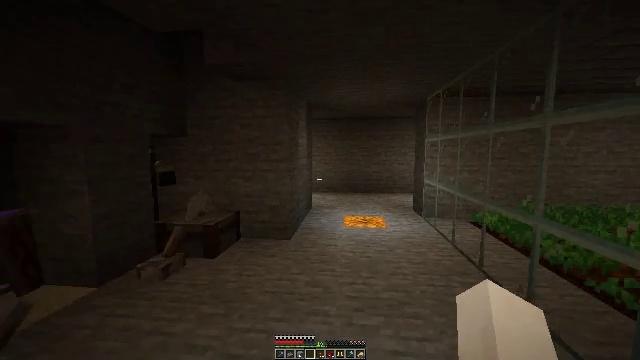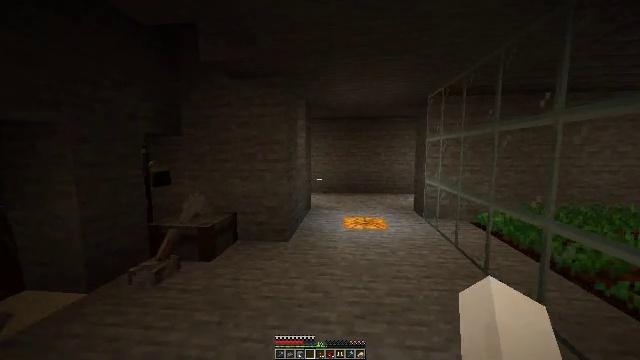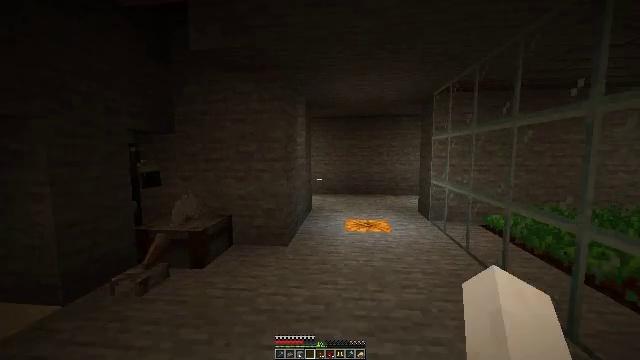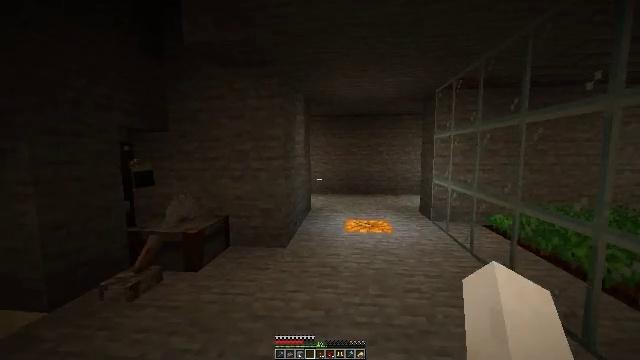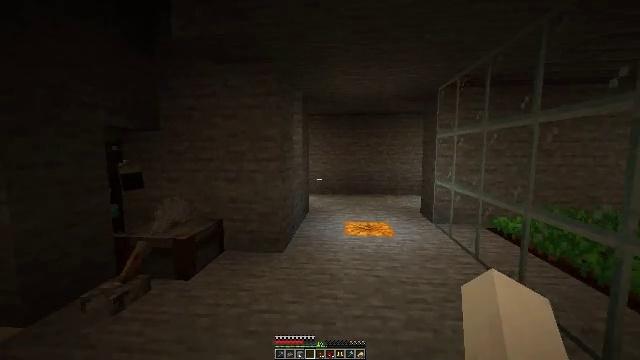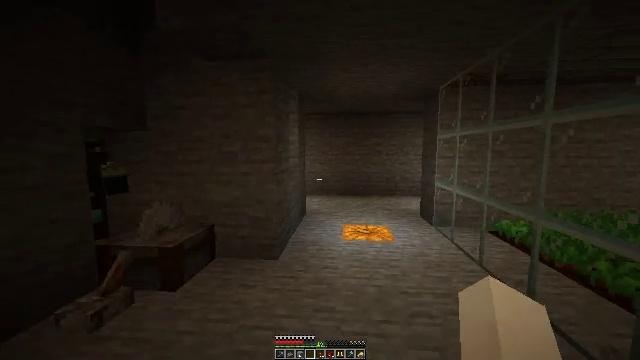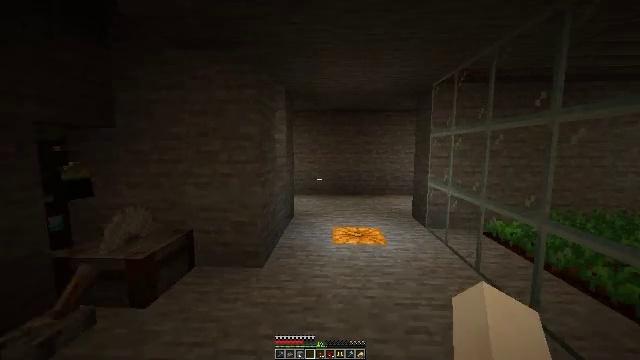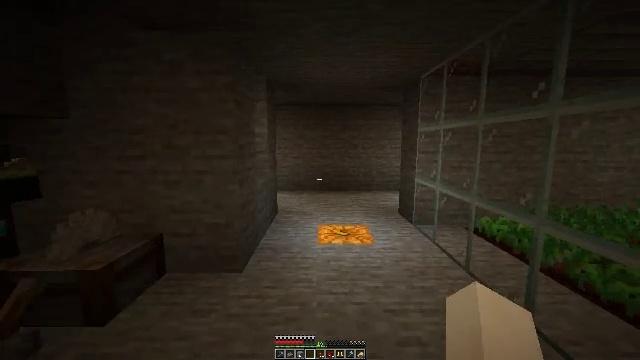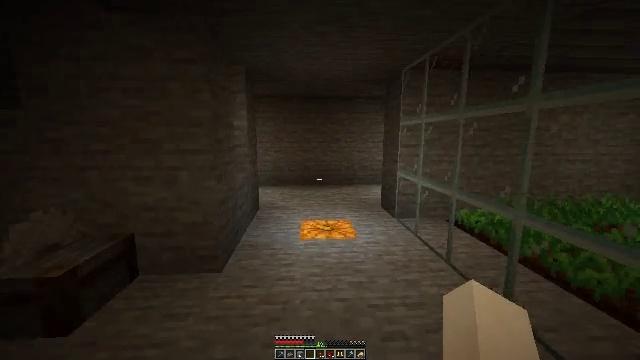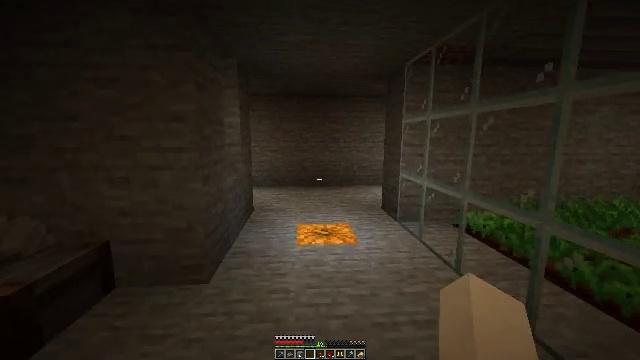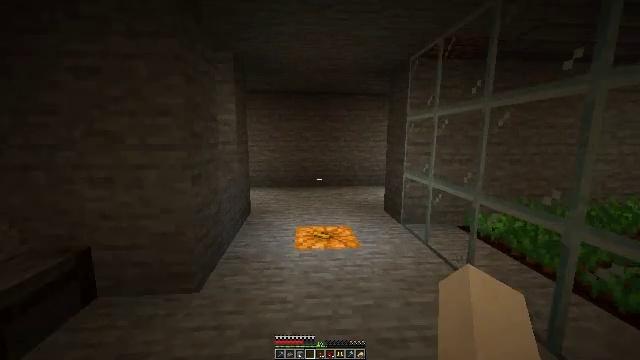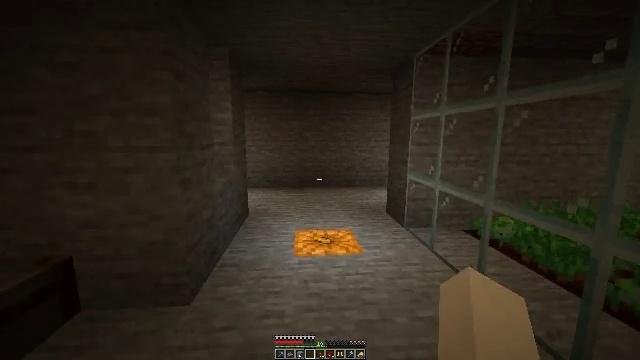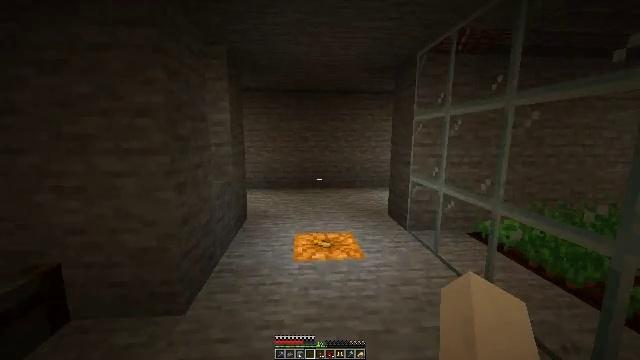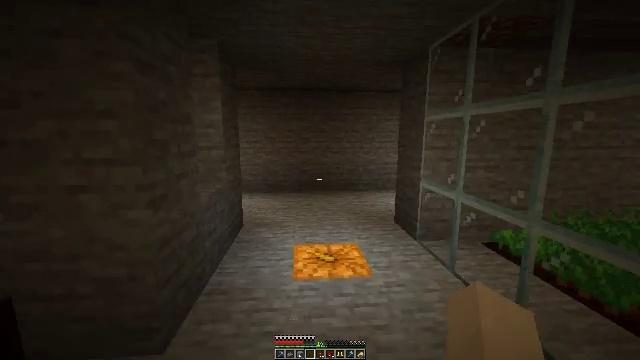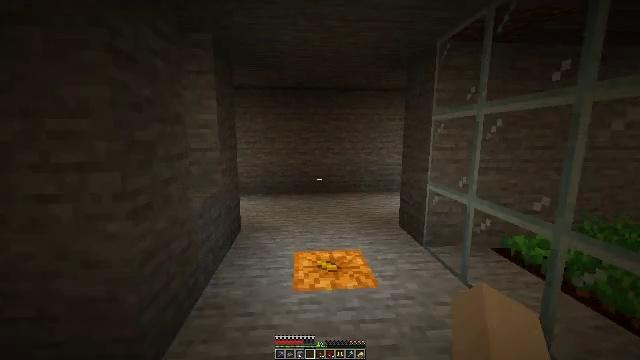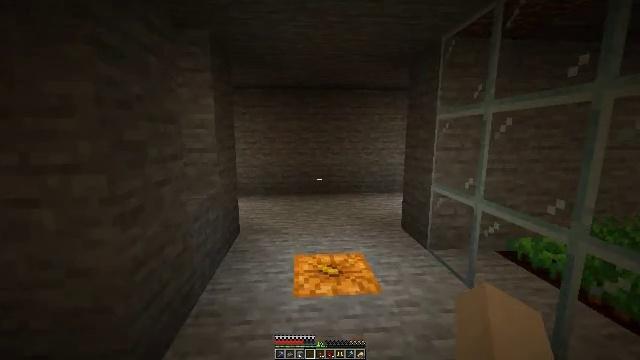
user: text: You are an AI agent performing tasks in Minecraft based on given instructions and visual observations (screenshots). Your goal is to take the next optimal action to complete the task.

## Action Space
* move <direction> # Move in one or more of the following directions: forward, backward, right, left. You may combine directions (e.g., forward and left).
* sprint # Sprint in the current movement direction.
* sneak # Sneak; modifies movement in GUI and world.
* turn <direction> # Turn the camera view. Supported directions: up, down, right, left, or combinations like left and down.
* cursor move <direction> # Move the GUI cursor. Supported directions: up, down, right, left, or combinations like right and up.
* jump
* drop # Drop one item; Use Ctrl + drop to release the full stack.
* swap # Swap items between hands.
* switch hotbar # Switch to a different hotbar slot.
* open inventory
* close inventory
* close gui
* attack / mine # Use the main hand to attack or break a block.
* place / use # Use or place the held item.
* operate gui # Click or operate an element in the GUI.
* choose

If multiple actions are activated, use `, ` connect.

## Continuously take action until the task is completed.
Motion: motion action
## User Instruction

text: Gather the brown mushroom in dark areas.
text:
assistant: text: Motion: move forward
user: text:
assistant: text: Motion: move forward
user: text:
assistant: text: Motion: move forward
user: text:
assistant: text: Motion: move forward
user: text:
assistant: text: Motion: move forward
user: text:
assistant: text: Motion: move forward, turn right
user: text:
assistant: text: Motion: move forward, turn right and down
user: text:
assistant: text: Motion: move forward, turn right and down
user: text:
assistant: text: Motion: move forward
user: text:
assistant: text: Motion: move forward
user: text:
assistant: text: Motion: move forward
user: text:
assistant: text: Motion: move forward
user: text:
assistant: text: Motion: move forward
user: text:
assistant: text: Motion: move forward
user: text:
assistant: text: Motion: move forward
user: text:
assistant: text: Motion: move forward
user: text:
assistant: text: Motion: move forward
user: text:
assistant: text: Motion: move forward
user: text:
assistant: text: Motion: move forward
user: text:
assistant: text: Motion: move forward
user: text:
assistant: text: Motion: move forward
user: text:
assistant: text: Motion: move forward, turn left and down
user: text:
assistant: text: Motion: move forward
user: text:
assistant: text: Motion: move forward
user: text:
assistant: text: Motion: move forward
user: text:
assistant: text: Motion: move forward
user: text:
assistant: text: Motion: move forward
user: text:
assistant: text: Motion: move forward
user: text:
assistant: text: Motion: move forward, turn right and up
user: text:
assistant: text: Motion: move forward, turn right